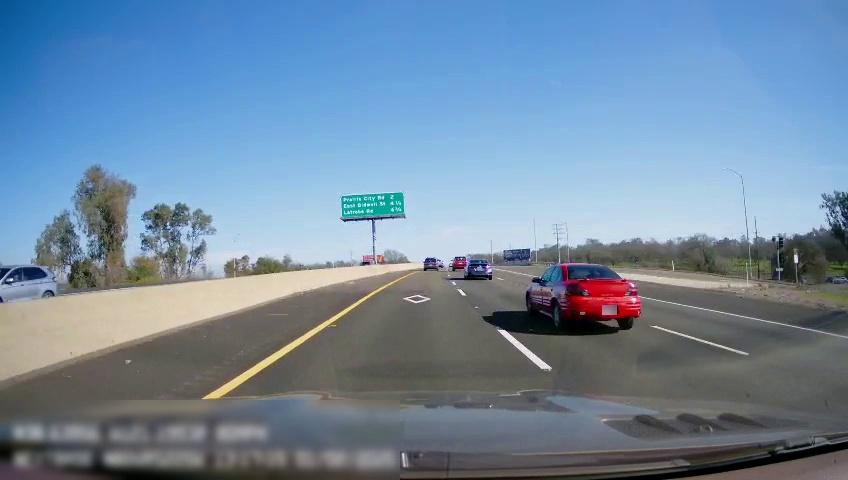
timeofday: Day
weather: Sunny
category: Drivable Space
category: Drivable Space
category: Vehicles | SUV
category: Vehicles | Car
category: Vehicles | SUV
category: Vehicles | Car
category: Vehicles | SUV
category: Lanes | Current Lane
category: Lanes | Current Lane
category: Lanes | Current Lane
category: Lanes | Alternate Lane
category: Traffic | Signs